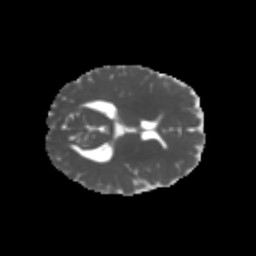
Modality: MD
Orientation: axial
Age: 7
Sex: male
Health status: healthy